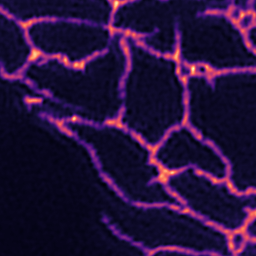
Label: Super-resolution ER image